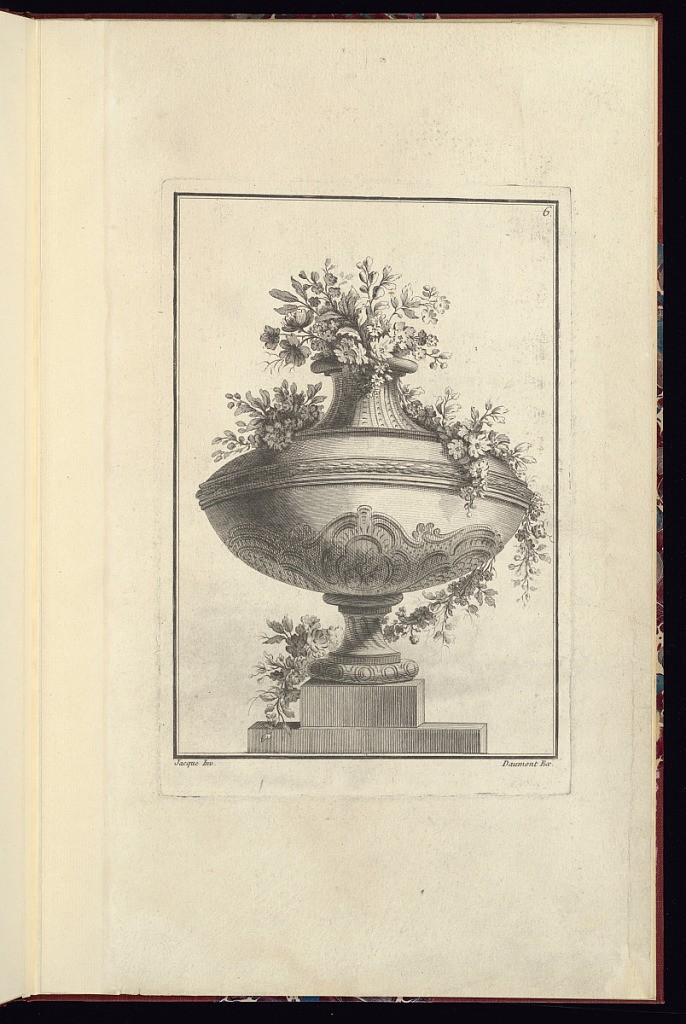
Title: Ornamental Vase Design
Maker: Maurice Jacques, French, ca. 1712–1784
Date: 1760-1775
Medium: Etching and engraving on paper
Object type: Print
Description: Vase design with a wide belly and a bouquet of flowers coming out of its mouth, falling across the shoulders of the vase, down to the base. The neck of the vase has shallow fluting with dots going doing the inset length. The middle of the vase, the widest point, has a bound laurel motif. The bottom of the vase is decorated with scroll and fish-scale ornamentation. The foot of the vase has swirling fluting. The vase is elevated on a low, stepped plinth. The plate is signed and numbered.